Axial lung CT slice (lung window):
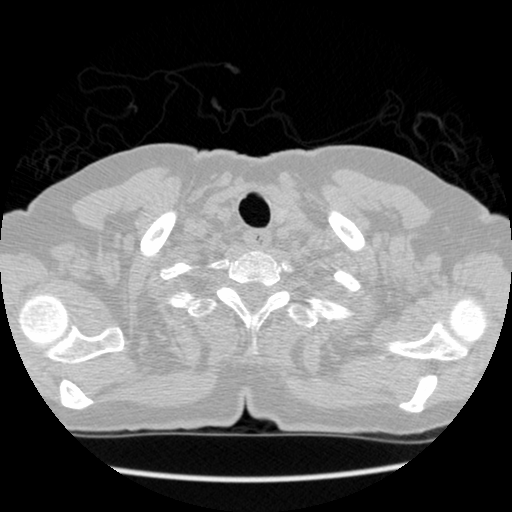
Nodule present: no